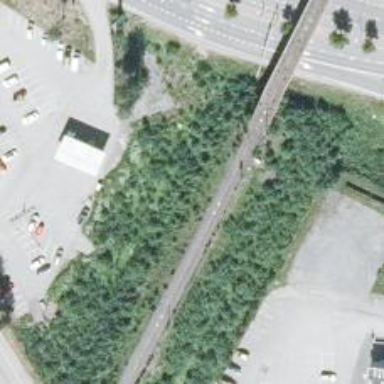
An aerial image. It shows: Railway with continuous electrified contact lines.